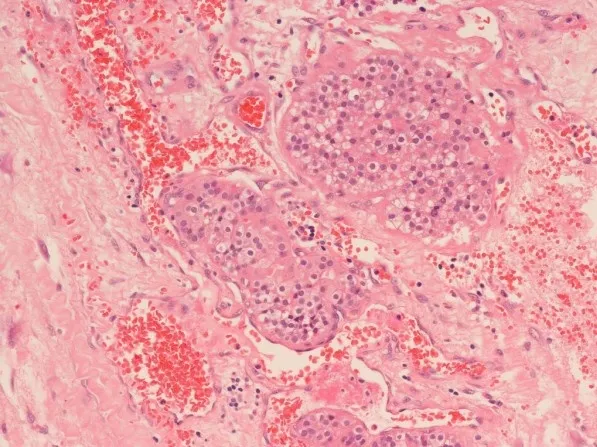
Parathyroid carcinoma lymphovascular invasion.
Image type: pathology (h&e)